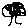
Label: tree